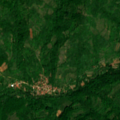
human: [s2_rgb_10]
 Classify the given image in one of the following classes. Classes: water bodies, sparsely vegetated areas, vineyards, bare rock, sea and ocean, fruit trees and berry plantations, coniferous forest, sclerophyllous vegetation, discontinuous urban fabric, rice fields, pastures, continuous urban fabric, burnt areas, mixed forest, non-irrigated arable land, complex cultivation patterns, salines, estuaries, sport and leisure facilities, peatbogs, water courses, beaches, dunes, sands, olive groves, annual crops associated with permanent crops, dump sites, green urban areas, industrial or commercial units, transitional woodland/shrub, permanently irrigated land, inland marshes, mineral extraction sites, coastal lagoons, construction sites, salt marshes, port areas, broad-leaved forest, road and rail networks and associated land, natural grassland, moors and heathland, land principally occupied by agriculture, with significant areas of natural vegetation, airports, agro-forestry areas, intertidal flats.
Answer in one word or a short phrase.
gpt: broad-leaved forest, transitional woodland/shrub